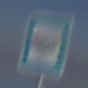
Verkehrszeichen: Polizei
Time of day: MorningAfternoon
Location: Outdoor (Nature)
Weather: PartlyCloudy
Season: NotSpecified
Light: Natural